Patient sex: M
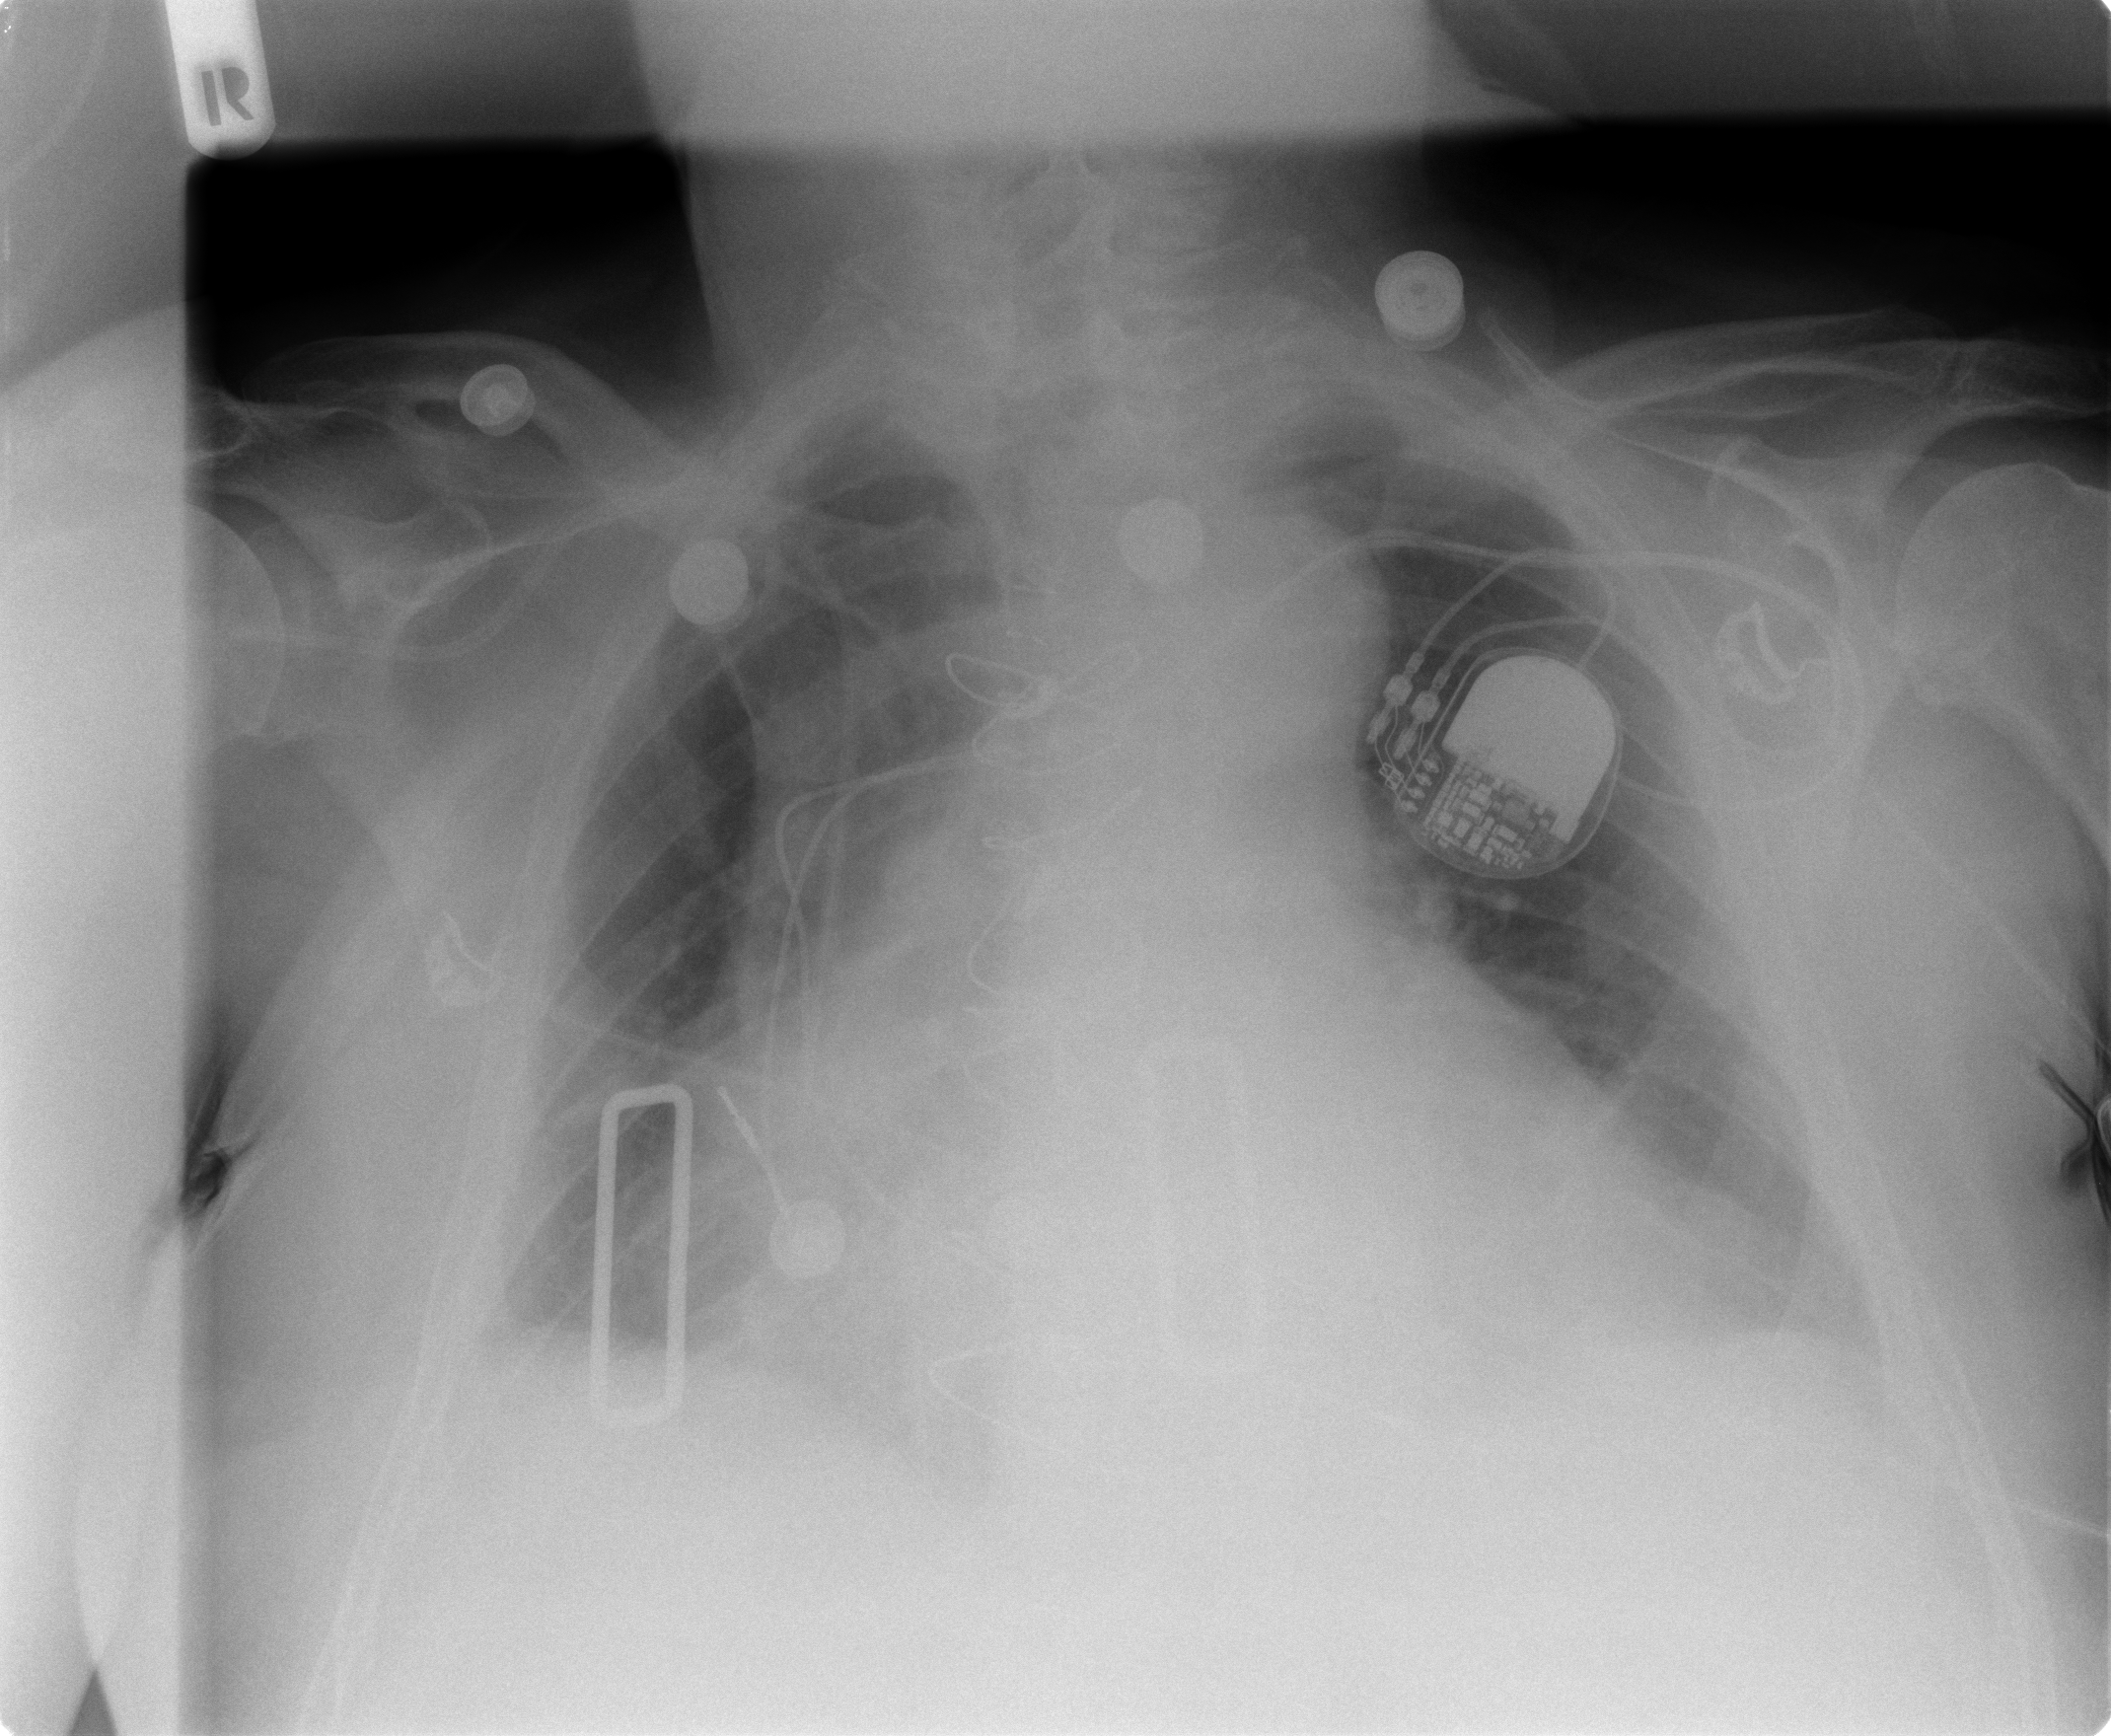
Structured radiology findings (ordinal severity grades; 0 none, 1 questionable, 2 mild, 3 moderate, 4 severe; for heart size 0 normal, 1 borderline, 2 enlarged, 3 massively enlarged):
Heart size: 3
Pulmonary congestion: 0
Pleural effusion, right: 0
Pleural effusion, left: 1
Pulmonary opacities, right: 0
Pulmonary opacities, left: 0
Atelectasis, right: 0
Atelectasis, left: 2